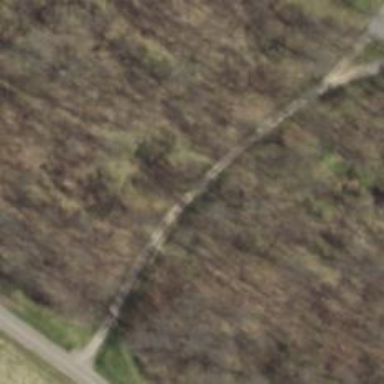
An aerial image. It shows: Driveway leading to service road.